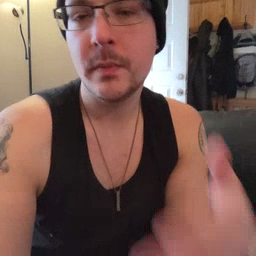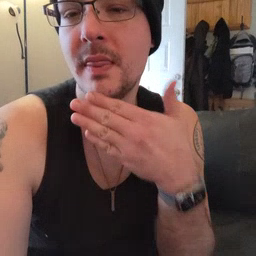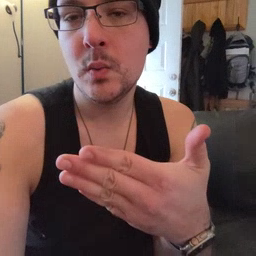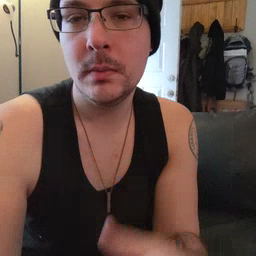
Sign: thankyou